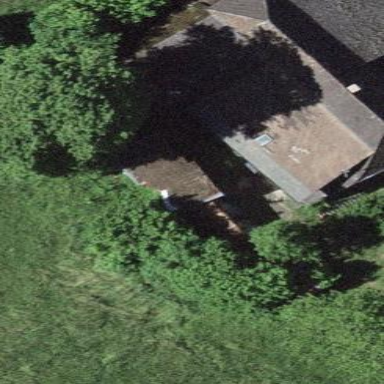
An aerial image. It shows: Farm building.